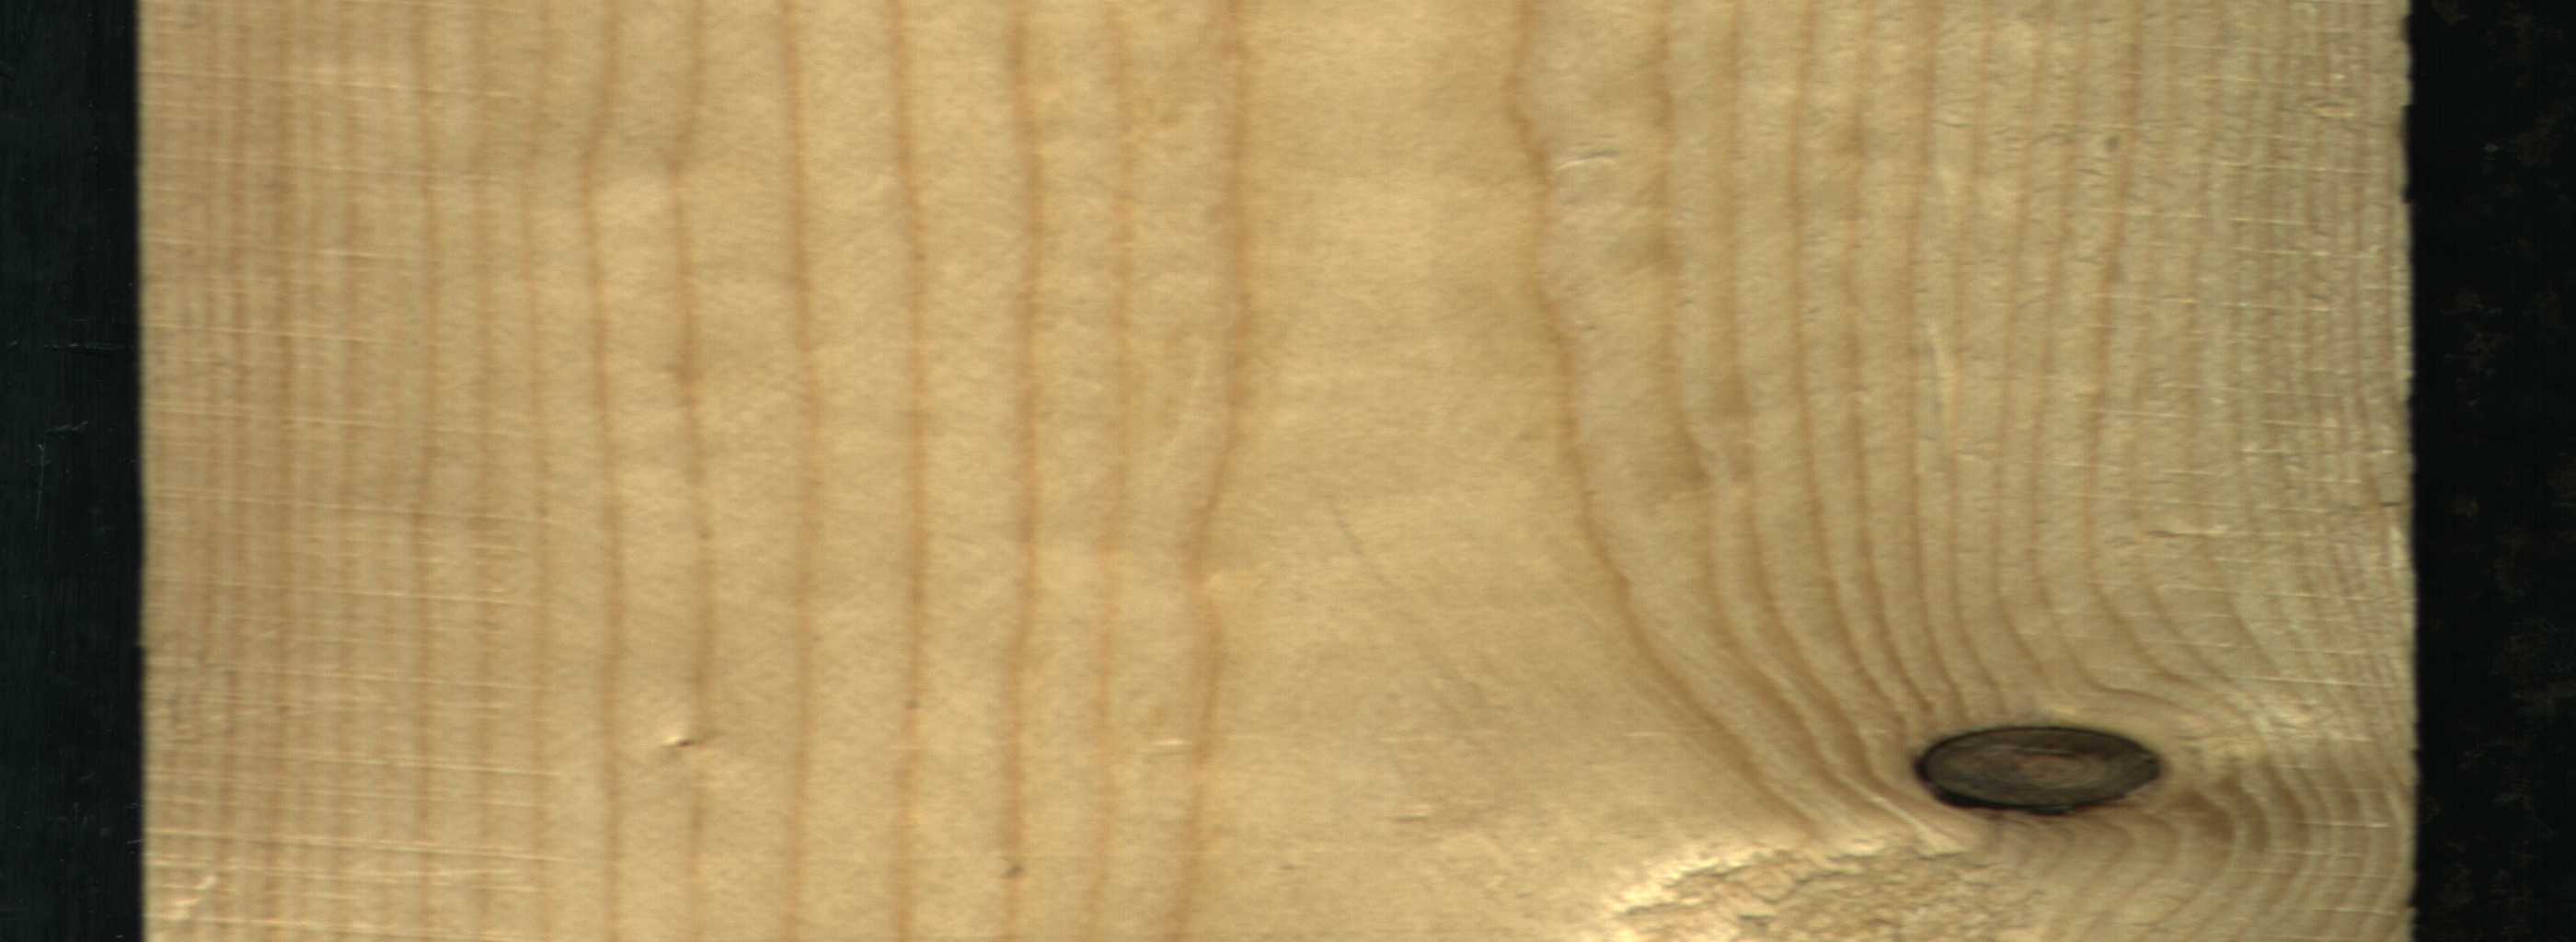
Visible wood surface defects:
Dead_Knot